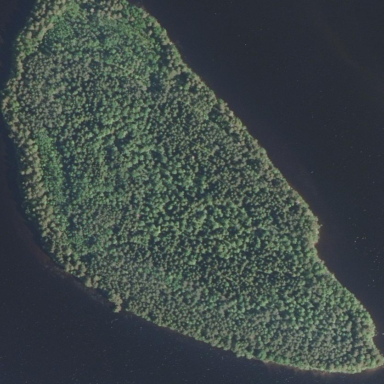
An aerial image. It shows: Islet covered with woodland.